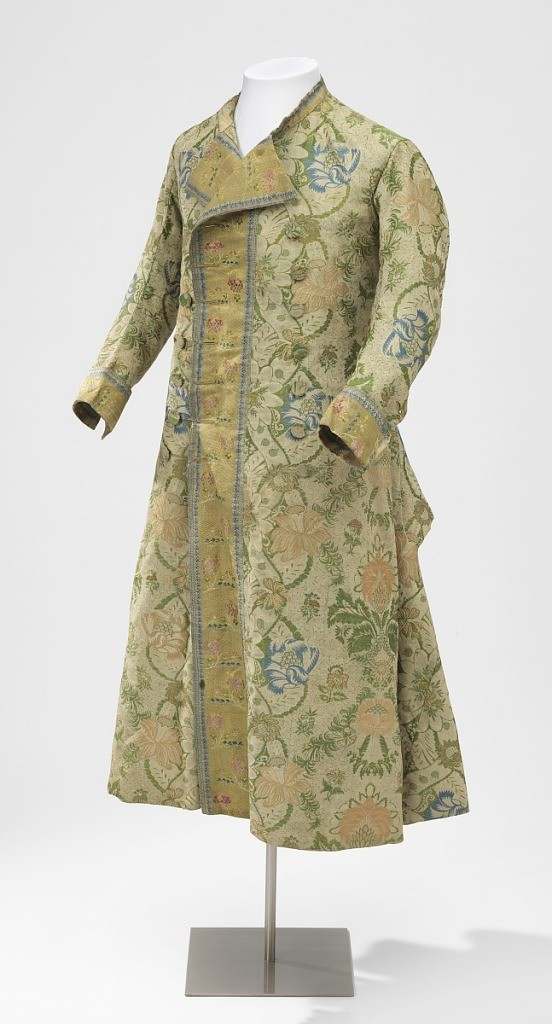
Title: Dressing gown
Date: early 18th century
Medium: silk Technique: compound weave with supplementary weft patterning (brocaded), chenille
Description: Long, double-breasted man's dressing gown with contrast front edgings, lapels and cuffs.  The robe is of heavy white silk brocaded in the ‘bizarre' style with silk chenille showing large-scale florals in blue, green and coral.  The contrasting silk is a pink floral brocade on a yellow ground. Lined with cotton. Buttons of self-material.